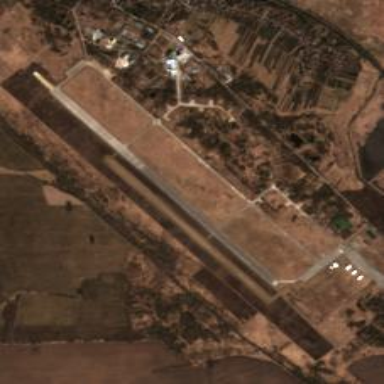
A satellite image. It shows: Concrete runway at the airport.